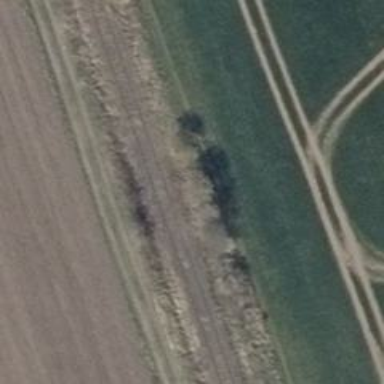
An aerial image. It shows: Railway signal.